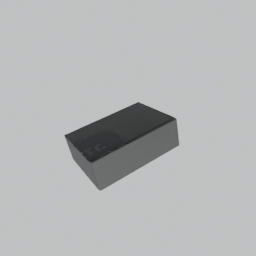
Label: appliances